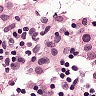
Metastatic tissue present: no